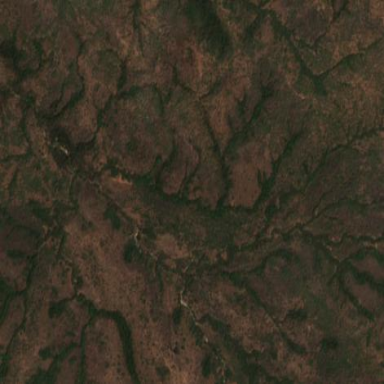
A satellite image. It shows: Forest area.